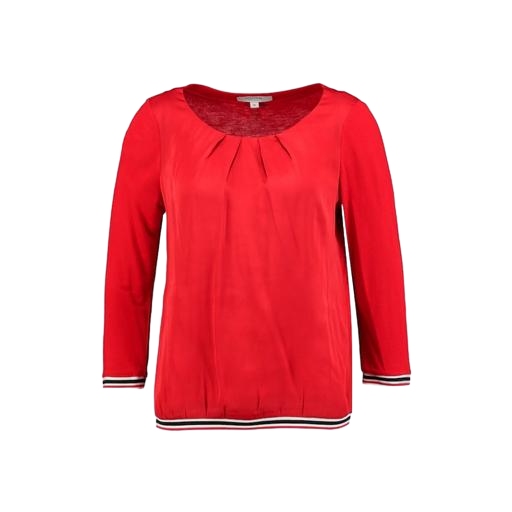
red three-quarter-sleeve scoop-neck t-shirt only macy, red jersey shirt, red blouse, white background